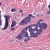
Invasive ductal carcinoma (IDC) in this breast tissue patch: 1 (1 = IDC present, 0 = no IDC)